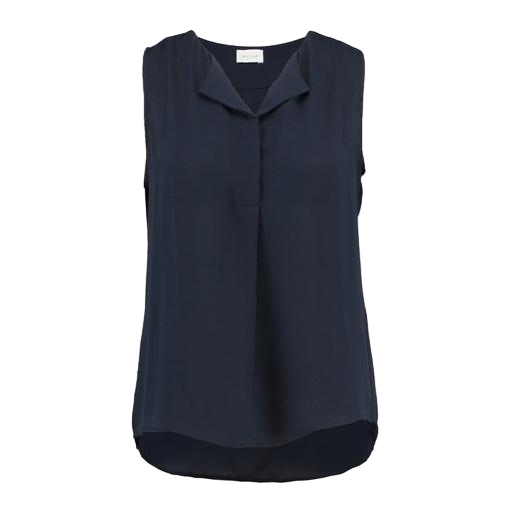
dark blue tank, blue sleeveless button-down shirt, blue sleeveless shirt, white background